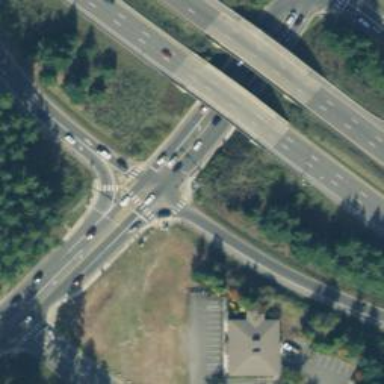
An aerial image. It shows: Trunk link highway.